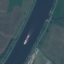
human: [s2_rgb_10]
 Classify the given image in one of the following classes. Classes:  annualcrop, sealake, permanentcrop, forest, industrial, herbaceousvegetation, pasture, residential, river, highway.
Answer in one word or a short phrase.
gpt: River